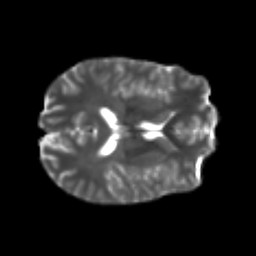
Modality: T2w
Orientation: axial
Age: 20
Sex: male
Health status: healthy
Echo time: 0.074 s